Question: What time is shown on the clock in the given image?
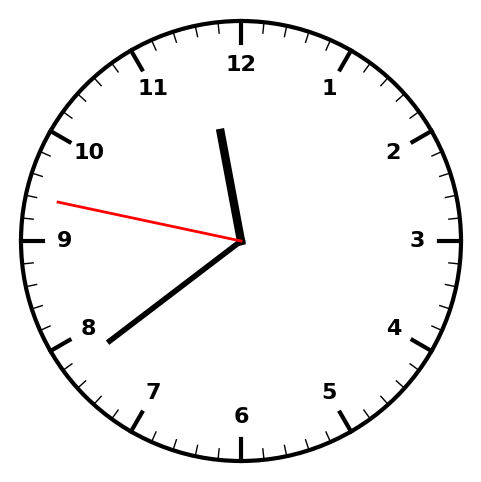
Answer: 11:38:47